Question: I'm trying to create a stacked bar graph using Matplotlib. The graph seems to stack just fine, but there are these weird white spaces that appear when I display the result. I'm thinking it's because I'm setting the "bottom=" plt.bar attribute to the current dataset, while from example code it looks like you're supposed to set "bottom=" to the sum of the previous datasets. My endeavors to do this have yielded nothing but blank graphs, so I figured I might as well upload the code that shows the graphs with the unwanted whitespace.
Any ideas on a workaround for this problem?
'''
from pandas.api.types import CategoricalDtype
from datetime import datetime, timedelta
import matplotlib.pyplot as plt
import numpy as np
df = pd.read_csv('D:/GIT/GSURFizDataProcessing/fizdata/fizmay2019data.txt', sep=" ", header=None)
#df.to_csv('D:/GIT/GSURFizDataProcessing/fizdata/fizproblemdata.csv')
df.dropna(axis=0, how='any', thresh=None, subset=None, inplace=False)
df = df.loc[:,[0,1,2]]
df.columns = ['date', 'sensor', 'value']
df['date'] = pd.to_datetime(df['date'], format='%Y-%m-%d %H:%M:%S.%f')
df['Day of Week'] = df['date'].dt.weekday_name
weekdays = [ 'Sunday', 'Monday', 'Tuesday', 'Wednesday', 'Thursday', 'Friday', 'Saturday']
cat_type = CategoricalDtype(categories=weekdays, ordered=True)
df['Day of Week'] = df['Day of Week'].astype(cat_type)
motionSensors = ["D8MotionA", "D14MotionA",
"D14MotionB",
"D15AMotionA", "D15BMotionA", "D15MotionA","D15MotionB",
"D15MotionC","D18MotionA","D21AMotionA","D21MotionA",
"D4MotionA","D6MotionA","D22MotionA"]
df = df[df['sensor'].isin(motionSensors)]
df['TimeDelta'] = 0
listOfColors = {}
for i in motionSensors:
listOfColors[i] = np.random.rand(3, )
usedLabels = []
for day in weekdays:
datasets = []
for sensor in motionSensors:
print("NEW SENSOR ", sensor)
parsedDf = df[(df['Day of Week']==day) & (df['sensor']==sensor)]
firstValue = parsedDf["value"].iloc[0]
if firstValue == "OFF":
parsedDf.drop(parsedDf.head(1).index, inplace=True)
# Get seconds
parsedDf['TimeDelta'] = parsedDf['date'].shift(-1) - parsedDf['date']
parsedDf.iloc[::2]
parsedDf = parsedDf[parsedDf['TimeDelta'] < timedelta(days=2)]
parsedDf.drop(parsedDf.tail(1).index, inplace=True)
parsedDf["TimeDelta"] / np.timedelta64(1, 's')
summed = parsedDf["TimeDelta"].sum()
summed = summed.total_seconds()
summed = summed / 3600
#labelText = sensor + ": " + ("%.2f" % sum) + " hrs"
#print(labelText)
if sensor in usedLabels:
plt.bar(day, summed, 0.4, color=listOfColors[sensor], bottom=summed)
else:
plt.bar(day, summed, 0.4, color=listOfColors[sensor], label=sensor, bottom=summed)
usedLabels.append(sensor)
datasets.append(summed)
plt.title("Fiz May 2019 Usage Data")
plt.ylabel("Time Spent (hr)")
ax = plt.subplot(111)
chartBox = ax.get_position()
ax.set_position([chartBox.x0, chartBox.y0, chartBox.width*0.6, chartBox.height])
ax.legend(loc='upper center', bbox_to_anchor=(1.45, 0.8), shadow=True, ncol=1)
plt.legend(loc='upper center', bbox_to_anchor=(1.45, 0.8))
plt.show()
'''

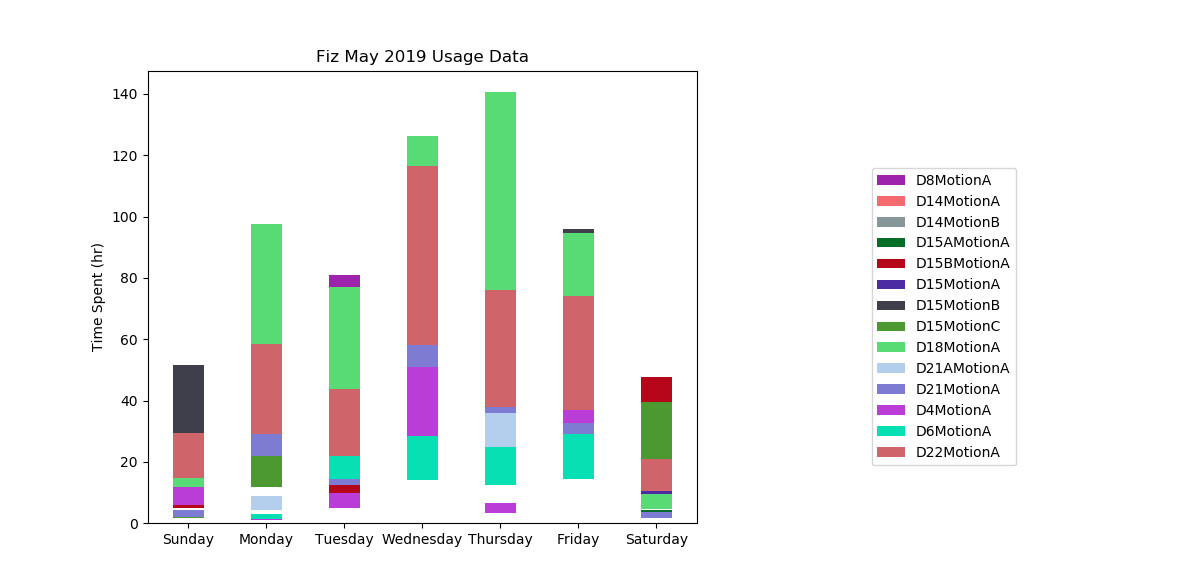
Answer: Turns out the bars were overlapping: They weren't even stacking to begin with.